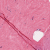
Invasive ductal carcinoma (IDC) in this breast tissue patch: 0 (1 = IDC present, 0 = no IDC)